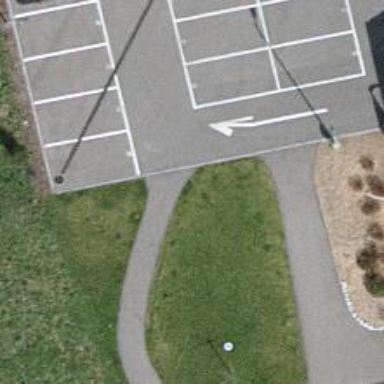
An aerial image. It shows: Asphalt parking aisle along service road.